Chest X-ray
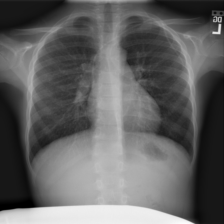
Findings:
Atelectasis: negative
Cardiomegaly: negative
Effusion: negative
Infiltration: negative
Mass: negative
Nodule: negative
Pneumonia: negative
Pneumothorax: negative
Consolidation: negative
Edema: negative
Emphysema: negative
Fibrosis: negative
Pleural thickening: negative
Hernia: negative